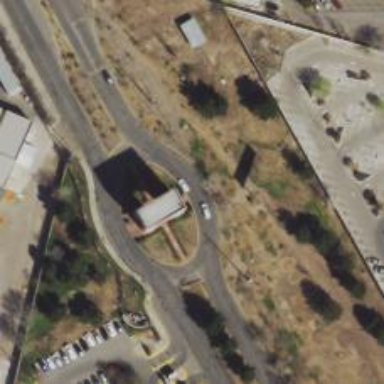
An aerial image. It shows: Secondary road with asphalt surface leading to roundabout.